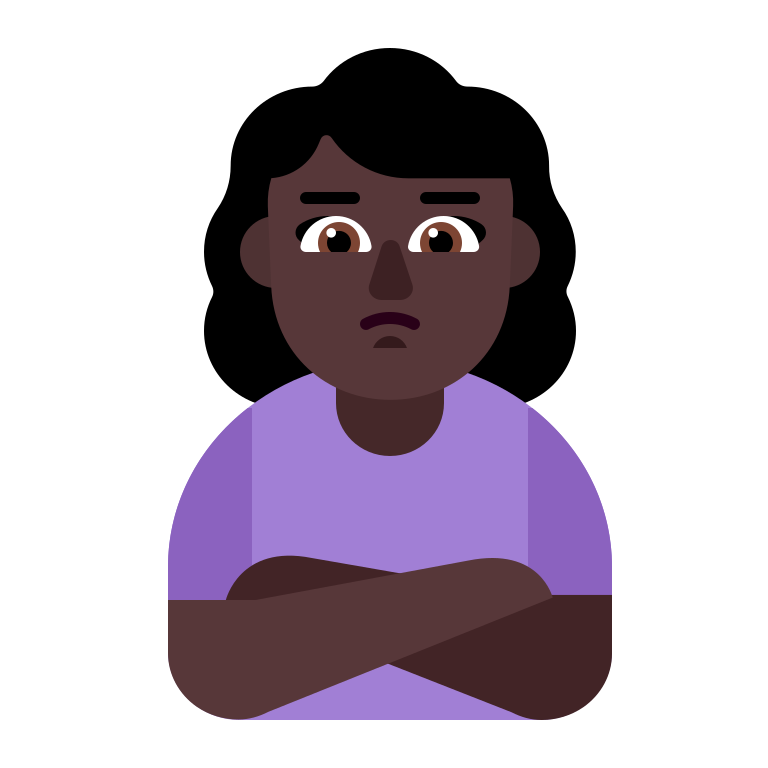
woman pouting flat dark